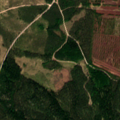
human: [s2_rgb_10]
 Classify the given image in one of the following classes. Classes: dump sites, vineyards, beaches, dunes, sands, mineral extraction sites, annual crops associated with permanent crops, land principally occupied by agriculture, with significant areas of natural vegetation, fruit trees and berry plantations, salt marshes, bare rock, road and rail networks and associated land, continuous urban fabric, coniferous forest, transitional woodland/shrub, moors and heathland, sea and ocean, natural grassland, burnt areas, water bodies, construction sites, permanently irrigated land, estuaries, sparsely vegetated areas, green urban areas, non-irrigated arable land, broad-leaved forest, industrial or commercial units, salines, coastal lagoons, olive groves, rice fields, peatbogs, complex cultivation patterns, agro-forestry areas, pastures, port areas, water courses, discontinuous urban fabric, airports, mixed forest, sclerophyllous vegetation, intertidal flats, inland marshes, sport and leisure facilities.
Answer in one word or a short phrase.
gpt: coniferous forest, transitional woodland/shrub, peatbogs